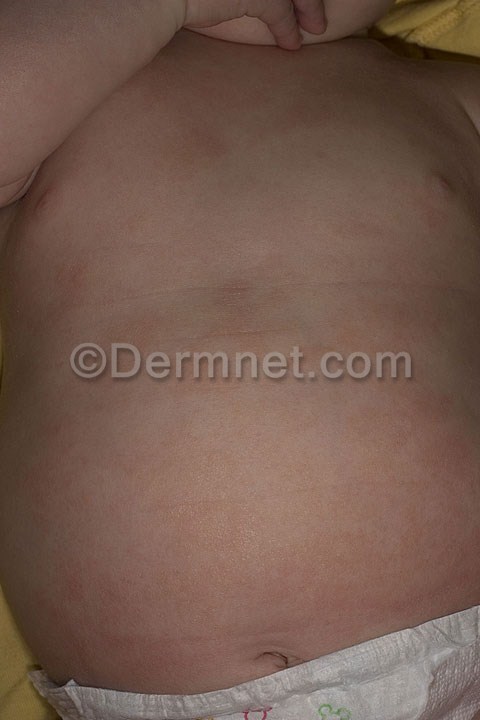
Disease: Atopic Dermatitis Photos